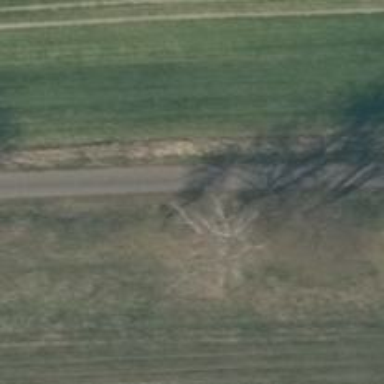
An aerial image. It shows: Deciduous broadleaved tree.